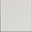
Piece: xx